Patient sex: M
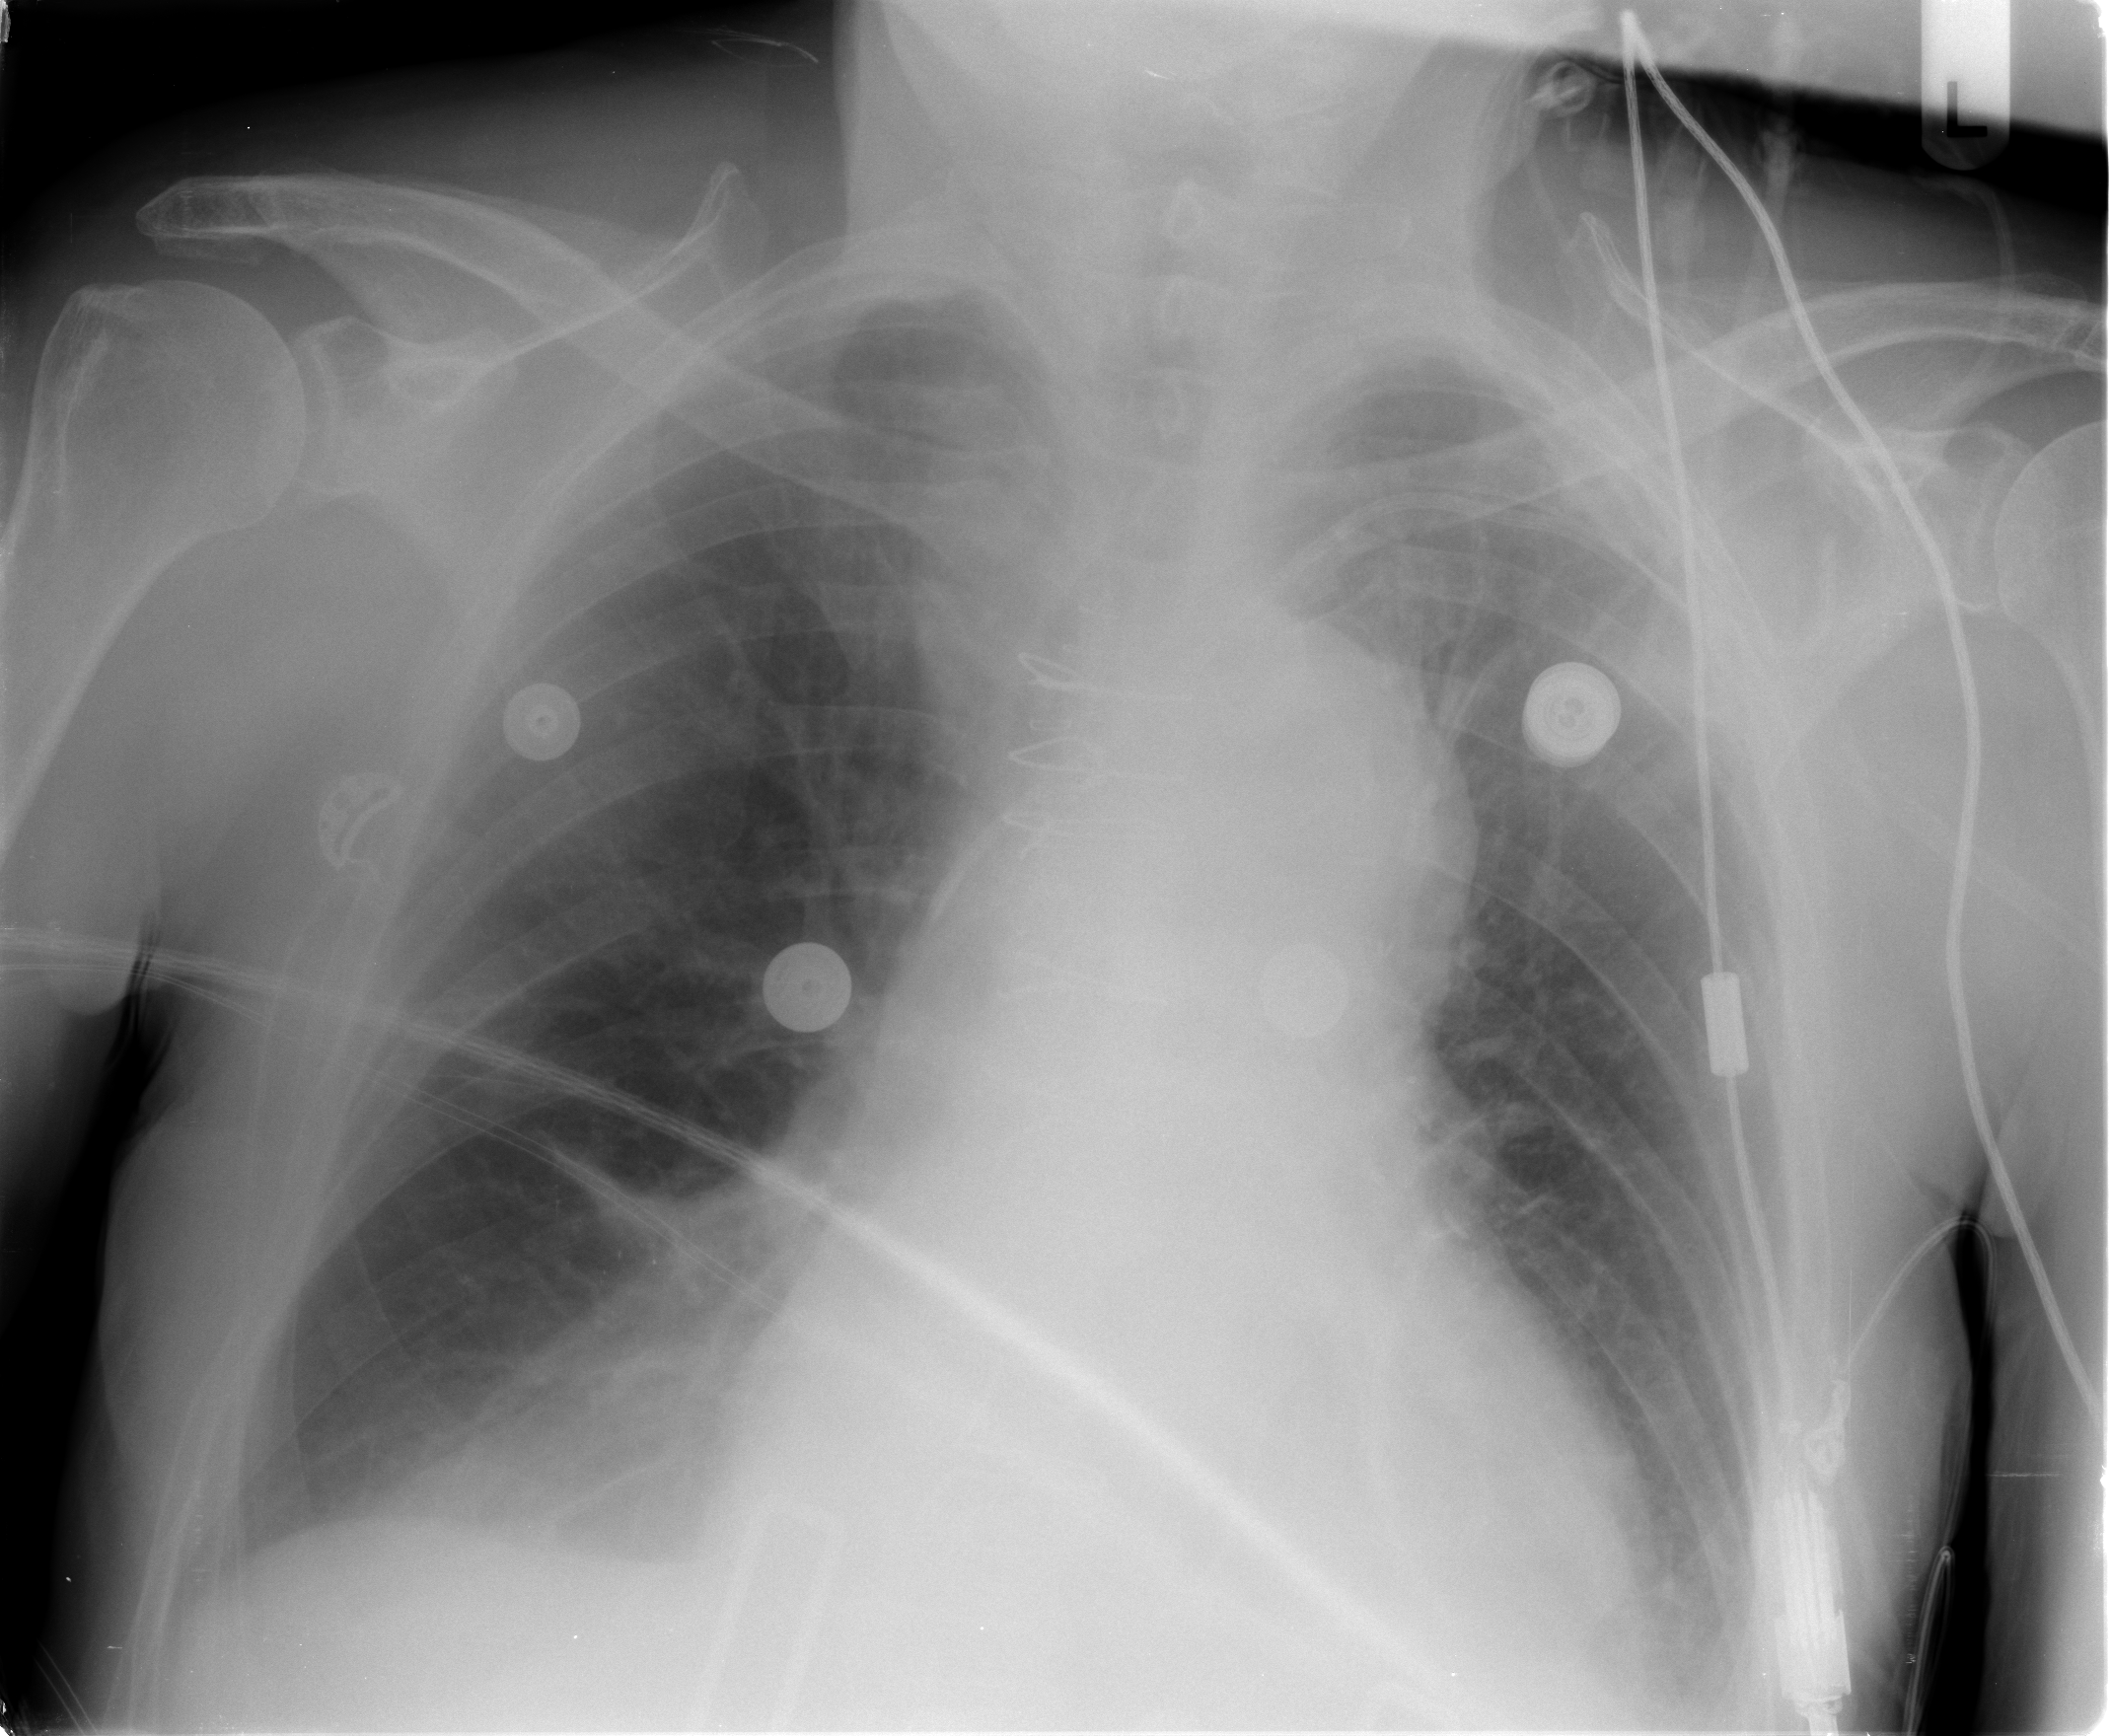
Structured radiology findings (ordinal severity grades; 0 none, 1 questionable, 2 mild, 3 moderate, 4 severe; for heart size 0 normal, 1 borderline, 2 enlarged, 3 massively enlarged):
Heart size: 2
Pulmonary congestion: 2
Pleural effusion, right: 1
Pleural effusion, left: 2
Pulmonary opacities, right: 0
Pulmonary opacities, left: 0
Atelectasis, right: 2
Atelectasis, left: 2